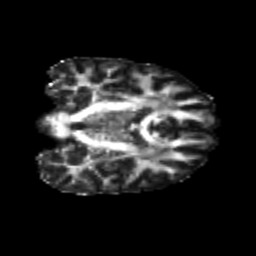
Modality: FA
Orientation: coronal
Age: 20
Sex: female
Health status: healthy
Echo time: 0.074 s